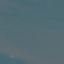
Land use / land cover class: SeaLake